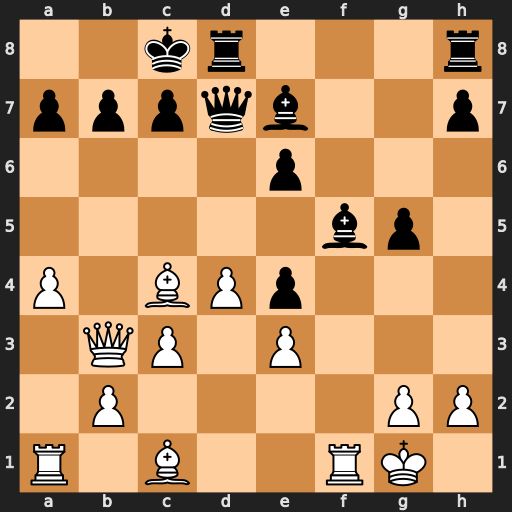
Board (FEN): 2kr3r/pppqb2p/4p3/5bp1/P1BPp3/1QP1P3/1P4PP/R1B2RK1
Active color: w
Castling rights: -
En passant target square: -
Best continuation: Rxf5 exf5 Be6